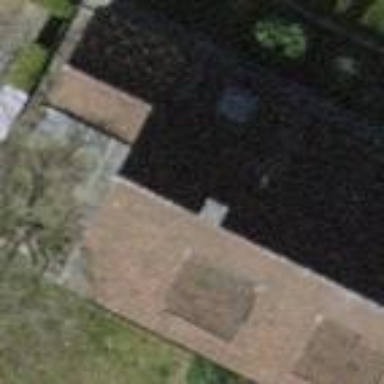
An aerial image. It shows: Gabled building.